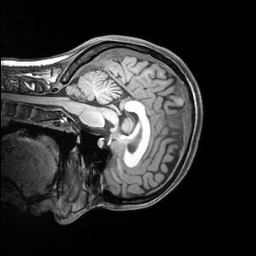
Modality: T1w
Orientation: sagittal
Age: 28
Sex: female
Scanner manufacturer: siemens
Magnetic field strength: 3 T
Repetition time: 2.4 s
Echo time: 0.00219 s